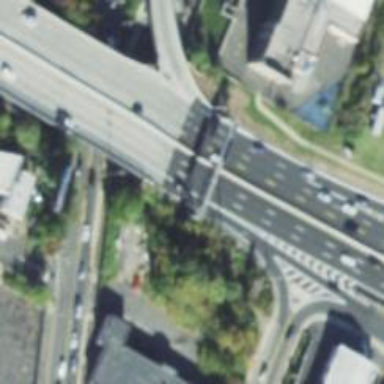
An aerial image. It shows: Motorway junction.